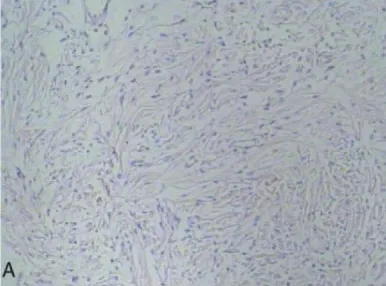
Histopathological findings of the primary tumor excised in 2007. (A) Spindle or oval cells with mild to moderate nuclear atypia, which shows a so-called patternless pattern (a: HE x 100). Immunohistochemical findings in 2007.
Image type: pathology (immunostaining)